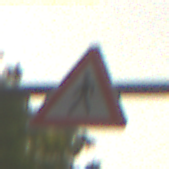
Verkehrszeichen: FussgaengerRechts
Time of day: SunriseSunset
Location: Outdoor (RoadRail)
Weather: Clear
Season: NotSpecified
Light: Natural